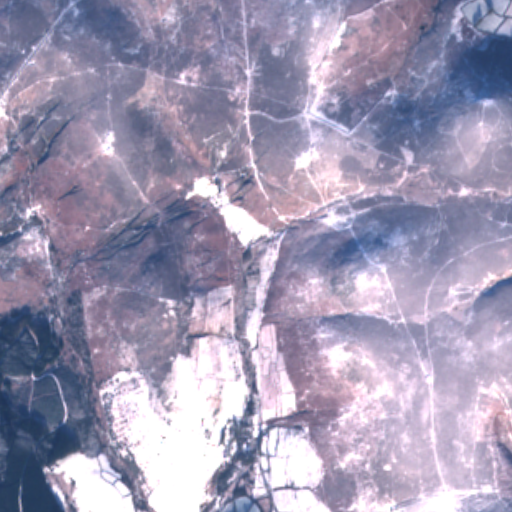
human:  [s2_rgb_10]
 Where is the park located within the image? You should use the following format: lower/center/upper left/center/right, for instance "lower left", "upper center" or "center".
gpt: There is no park in the image.